Current action and preconditions to check: path_clear

Your task: For each precondition in the list above, predict whether it will hold at this action.

Consider the current scene as observed from the mobile robot's camera, and analyze the predicted future states of all dynamic agents (e.g., people, animals, vehicles, or any moving entities) within the NEXT SECOND.

IMPORTANT: Only answer "very likely" if you are absolutely certain—based on strong, clear evidence—that a dynamic agent will violate the precondition in the predicted future state. Do NOT answer "very likely" for unlikely, ambiguous, or low-probability risks.

Ask yourself for each precondition: Is there a high probability, with clear and convincing evidence, that the predicted future states of any dynamic agent will interfere with the predicted future state of the currently executing action within the NEXT SECOND, causing that precondition to fail?

Assess the risk level based on these predictions. Use "likely" or "very likely" if motions create a clear risk of interference.

Use "neutral" or "improbable" if agents are nearby but their predicted paths are clearly diverging or non-conflicting.

Failure Risk Categories: "very improbable", "improbable", "neutral", "likely", "very likely"

Answer Format: Output ONLY the probability_of_failure value from these categories: "very improbable", "improbable", "neutral", "likely", "very likely"

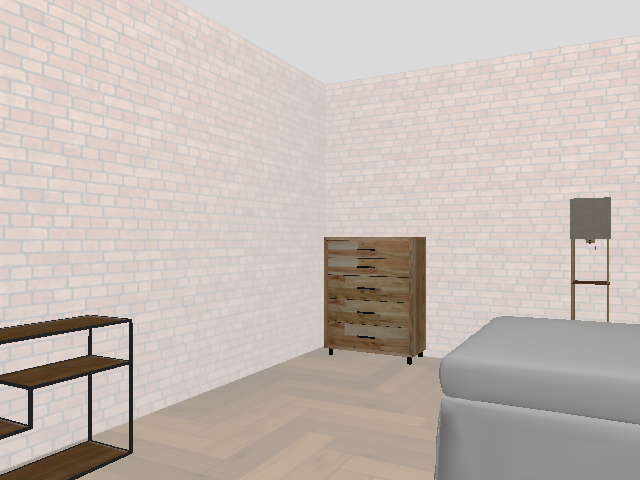

Answer: very improbable